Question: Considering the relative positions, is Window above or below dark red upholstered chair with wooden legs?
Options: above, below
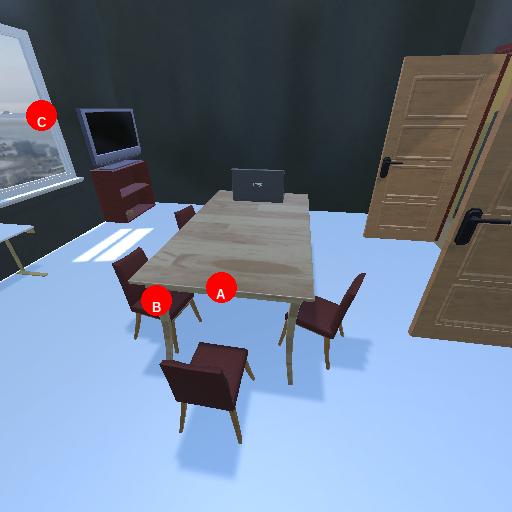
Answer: above